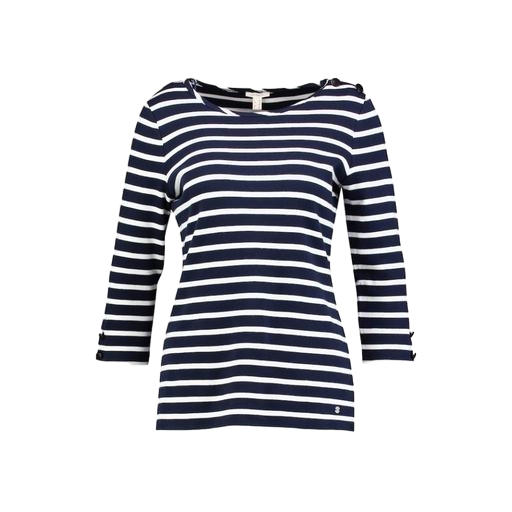
blue button sleeve breton shirt, bateau shirt, blue long-sleeved striped top, white background